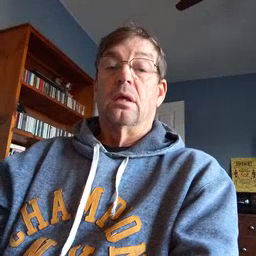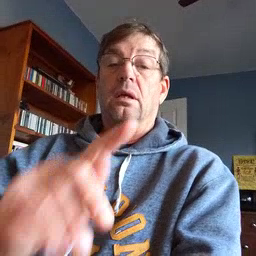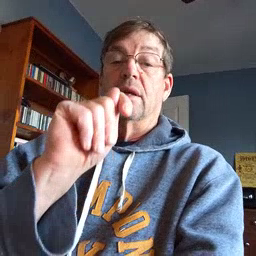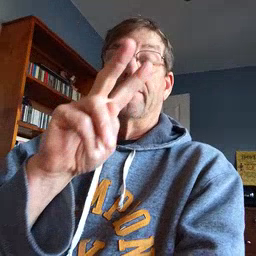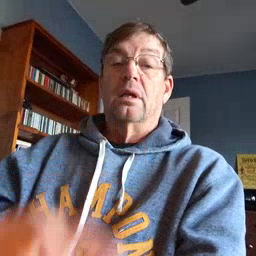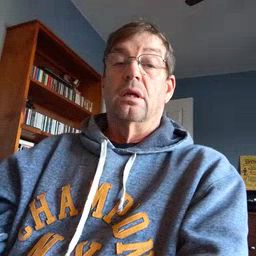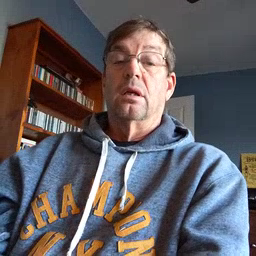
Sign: TV